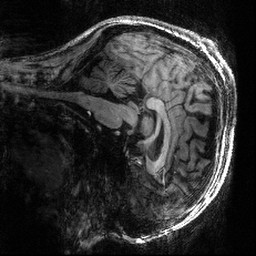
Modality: T1w
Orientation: sagittal
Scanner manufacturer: siemens
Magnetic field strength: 6.98 T
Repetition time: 2.5 s
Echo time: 0.00274 s